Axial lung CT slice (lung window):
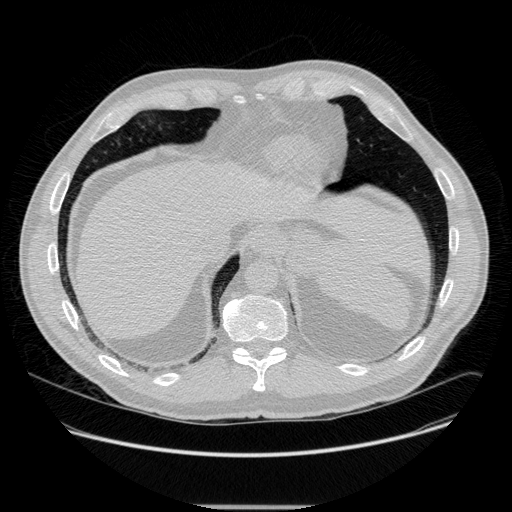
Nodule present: no